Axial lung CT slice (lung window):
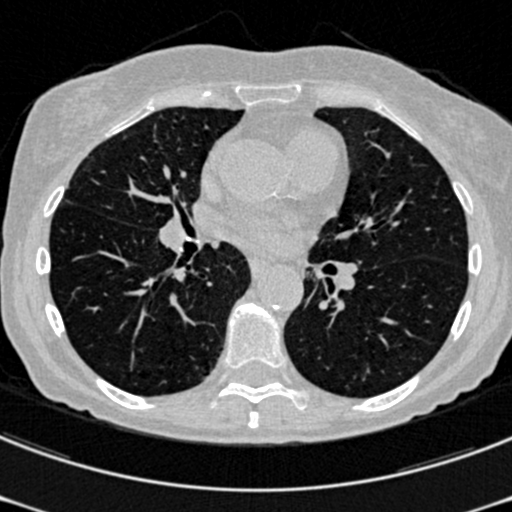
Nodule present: no